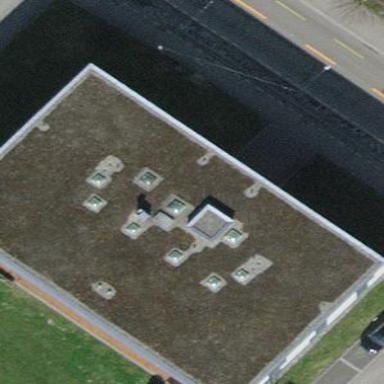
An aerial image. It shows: Flat roofed apartment building.